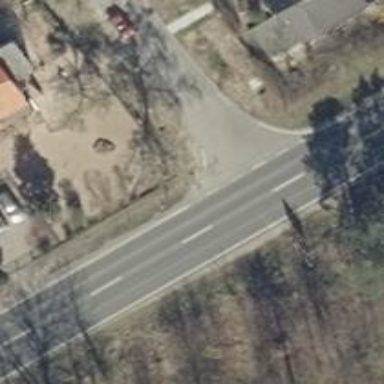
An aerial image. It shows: Road with "give way" sign.